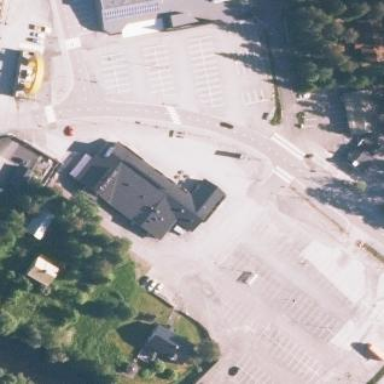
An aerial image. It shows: Retail building that is part of mall.